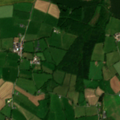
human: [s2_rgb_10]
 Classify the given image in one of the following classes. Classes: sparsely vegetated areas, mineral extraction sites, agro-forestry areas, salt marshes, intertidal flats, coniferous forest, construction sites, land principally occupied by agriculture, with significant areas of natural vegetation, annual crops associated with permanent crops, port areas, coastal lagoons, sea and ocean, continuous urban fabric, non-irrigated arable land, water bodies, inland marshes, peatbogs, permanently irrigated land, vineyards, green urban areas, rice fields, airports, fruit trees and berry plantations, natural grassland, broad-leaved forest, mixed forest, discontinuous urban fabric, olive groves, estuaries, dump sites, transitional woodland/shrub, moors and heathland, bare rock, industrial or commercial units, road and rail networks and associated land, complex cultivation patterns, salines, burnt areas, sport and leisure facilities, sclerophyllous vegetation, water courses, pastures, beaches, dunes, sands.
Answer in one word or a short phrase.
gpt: non-irrigated arable land, pastures